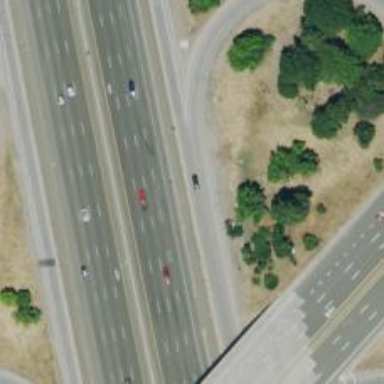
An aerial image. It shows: Motorway junction.